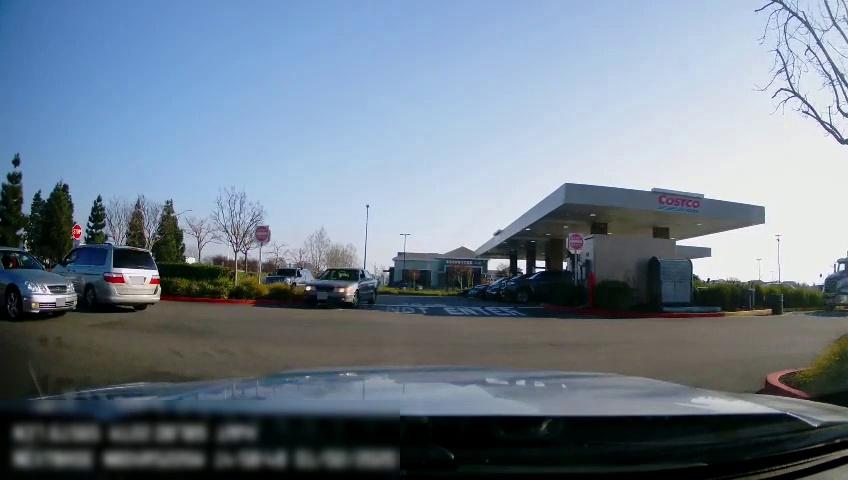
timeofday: Day
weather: Sunny
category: Drivable Space
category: Vehicles | Truck
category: Vehicles | SUV
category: Vehicles | Car
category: Vehicles | SUV
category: Vehicles | SUV
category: Vehicles | Car
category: Vehicles | SUV
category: Traffic | Signs
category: Traffic | Signs
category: Traffic | Signs